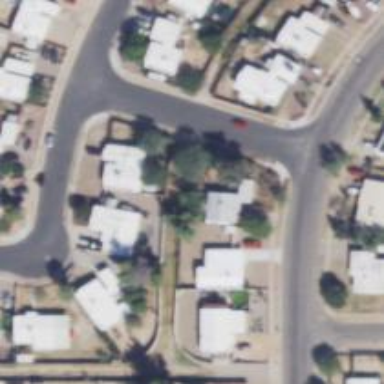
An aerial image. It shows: Alleyway designated as service road.